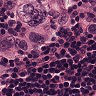
Metastatic tissue present: yes